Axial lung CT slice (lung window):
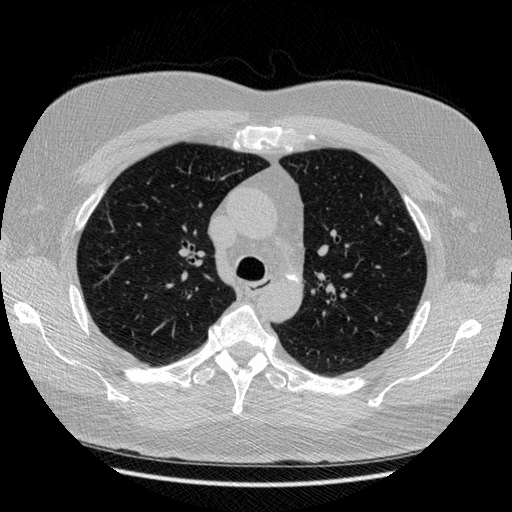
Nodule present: no